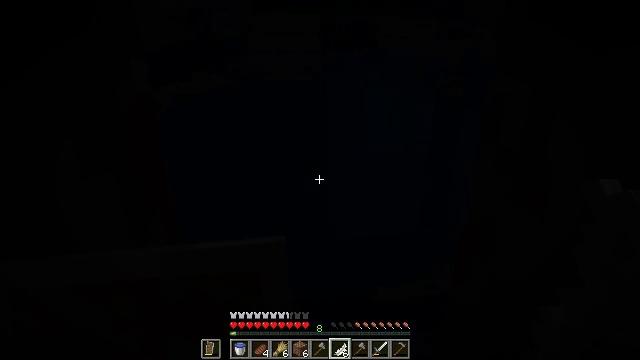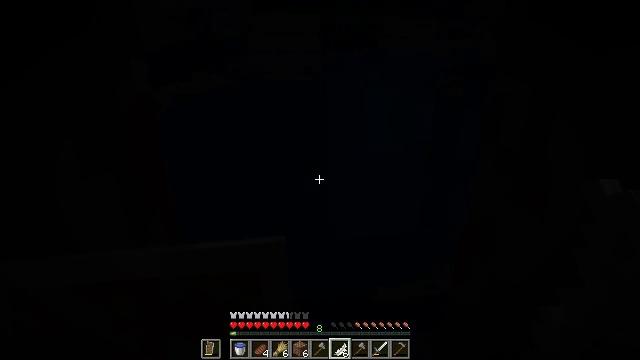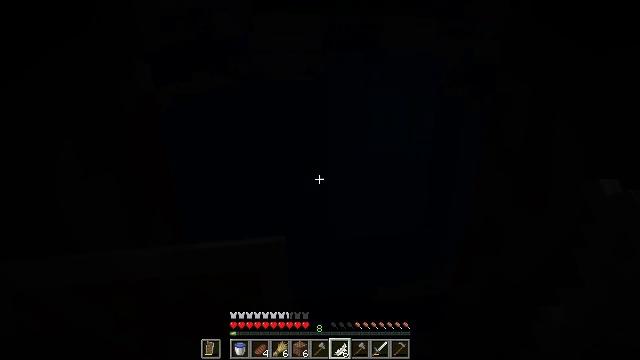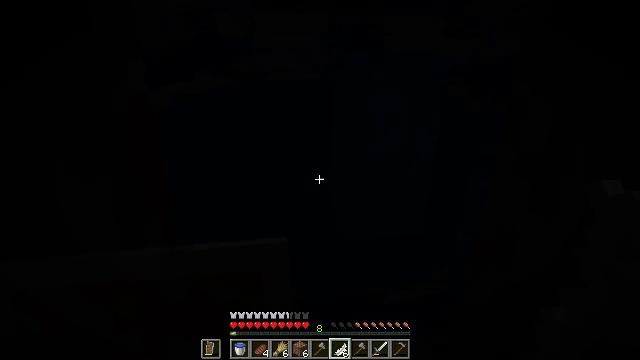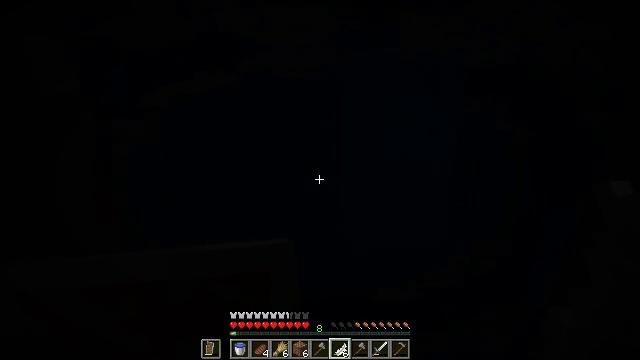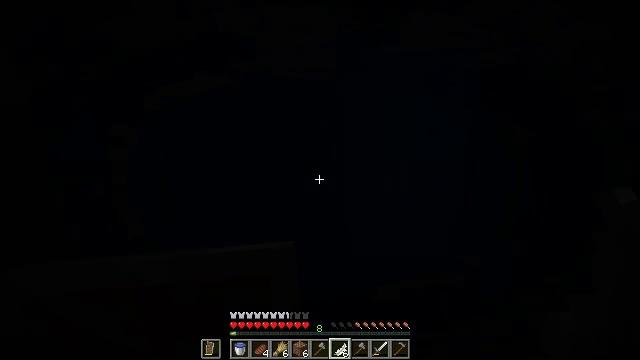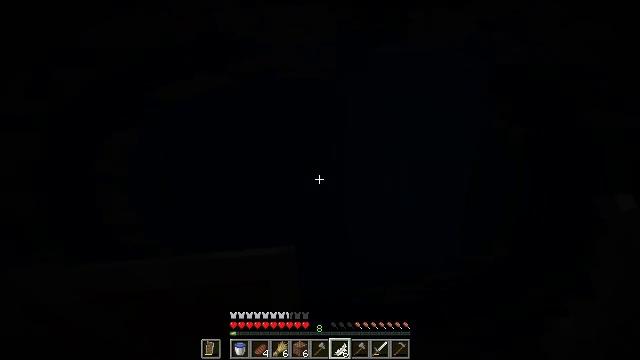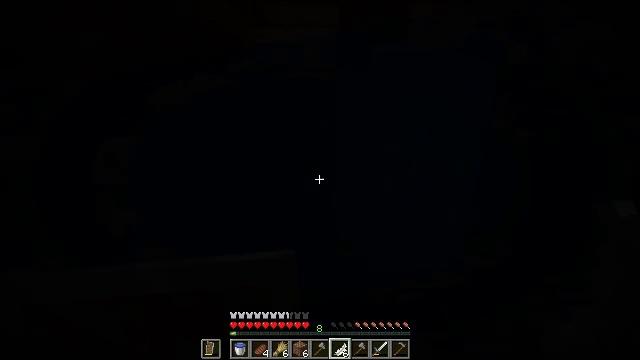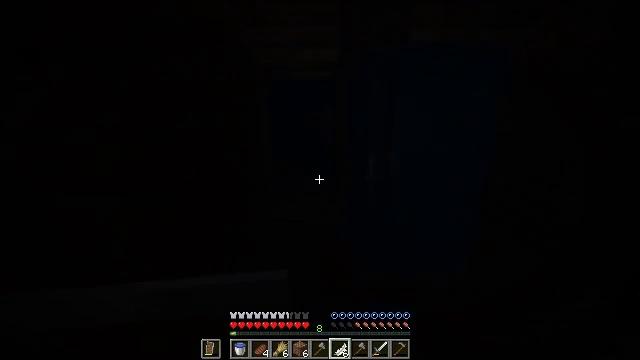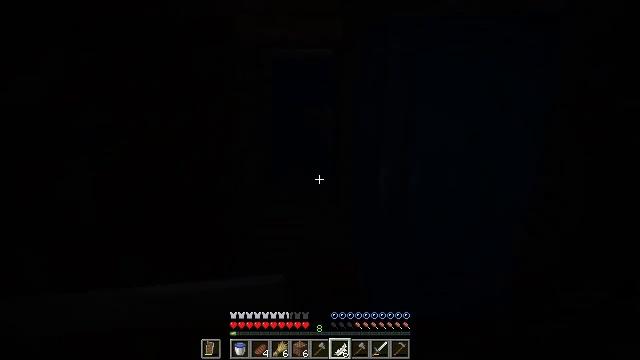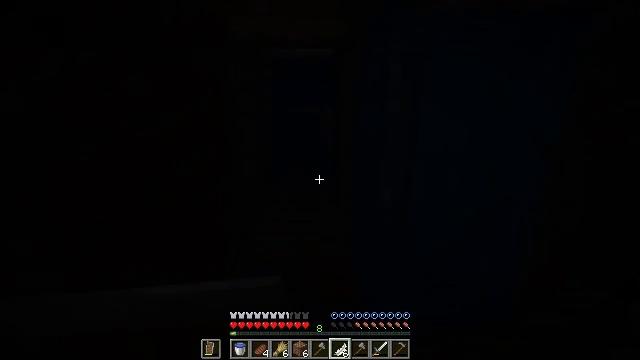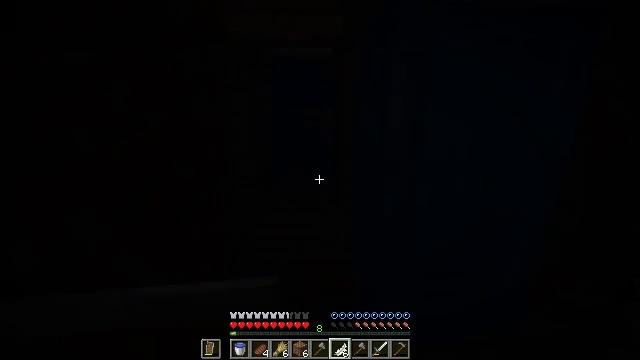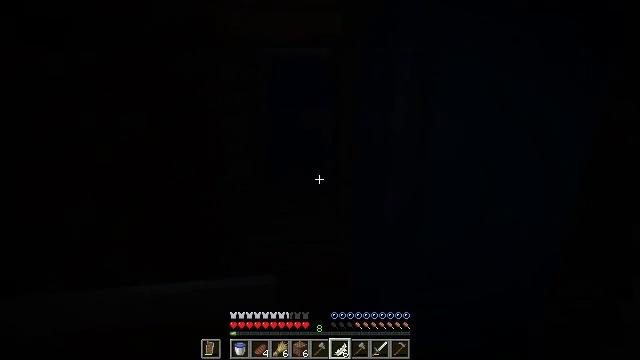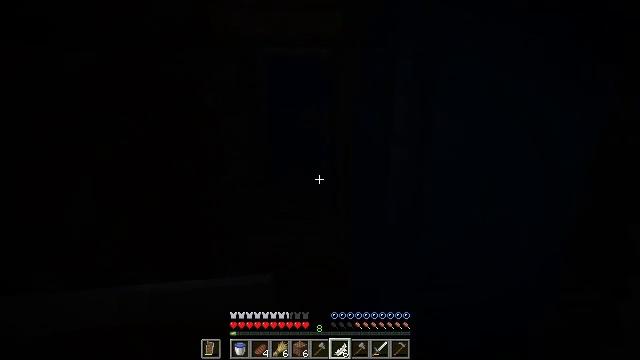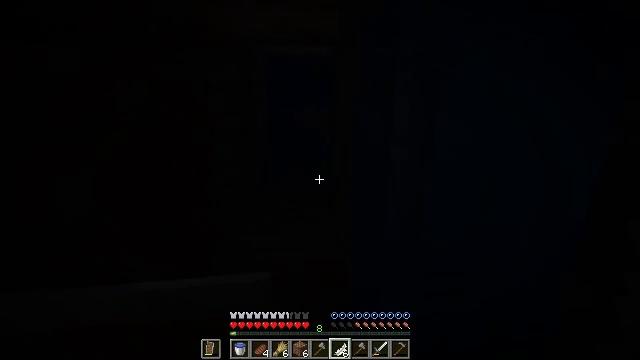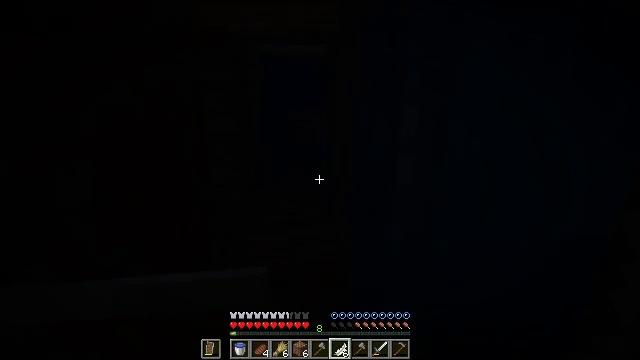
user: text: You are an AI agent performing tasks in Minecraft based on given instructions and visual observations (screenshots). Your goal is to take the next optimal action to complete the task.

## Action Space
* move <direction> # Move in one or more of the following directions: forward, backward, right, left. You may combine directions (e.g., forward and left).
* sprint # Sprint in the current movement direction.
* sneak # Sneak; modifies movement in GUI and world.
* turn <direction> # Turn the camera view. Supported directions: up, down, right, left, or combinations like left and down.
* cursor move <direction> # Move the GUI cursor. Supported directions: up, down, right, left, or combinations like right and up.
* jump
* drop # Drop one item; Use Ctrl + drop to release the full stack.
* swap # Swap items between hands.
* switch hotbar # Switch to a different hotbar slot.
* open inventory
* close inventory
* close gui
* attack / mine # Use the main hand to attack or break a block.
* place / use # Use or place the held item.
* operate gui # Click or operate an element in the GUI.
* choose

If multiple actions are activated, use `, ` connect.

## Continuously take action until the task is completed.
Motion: motion action
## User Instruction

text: Destroy the oak door to retrieve it.
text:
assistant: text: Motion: no_op
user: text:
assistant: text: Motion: no_op
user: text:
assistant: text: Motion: move forward
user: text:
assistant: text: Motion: move forward, turn left
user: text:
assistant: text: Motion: move forward
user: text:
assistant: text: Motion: move forward
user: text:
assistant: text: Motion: move forward
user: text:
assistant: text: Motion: move forward
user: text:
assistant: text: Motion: move forward
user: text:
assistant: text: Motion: move forward
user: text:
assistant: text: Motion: move forward
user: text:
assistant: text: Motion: move forward
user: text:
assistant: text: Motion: move forward
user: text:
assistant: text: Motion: move forward
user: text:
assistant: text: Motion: move forward
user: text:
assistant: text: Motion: move forward
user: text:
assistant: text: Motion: move forward
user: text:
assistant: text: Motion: move forward
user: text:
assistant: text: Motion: move forward
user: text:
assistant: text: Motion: move forward
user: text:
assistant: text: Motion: move forward
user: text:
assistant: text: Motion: move forward, turn right
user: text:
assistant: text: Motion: move forward
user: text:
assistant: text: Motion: move forward and move right
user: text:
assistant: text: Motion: move forward and move right
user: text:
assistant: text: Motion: move forward and move right
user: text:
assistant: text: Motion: move forward and move right
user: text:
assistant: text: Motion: move forward
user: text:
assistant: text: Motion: move forward
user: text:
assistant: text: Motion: move forward